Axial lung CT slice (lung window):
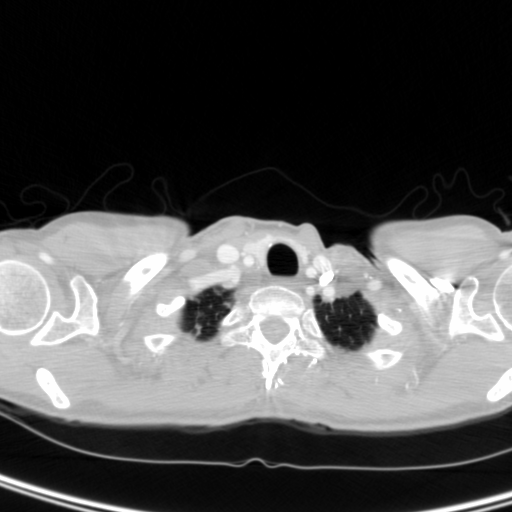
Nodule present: no